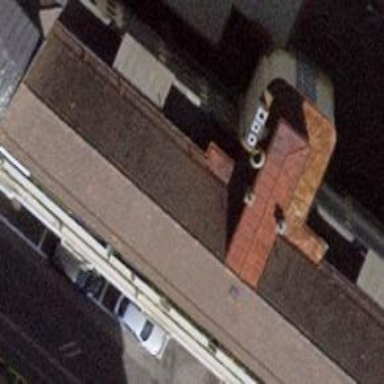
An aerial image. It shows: Restaurant.